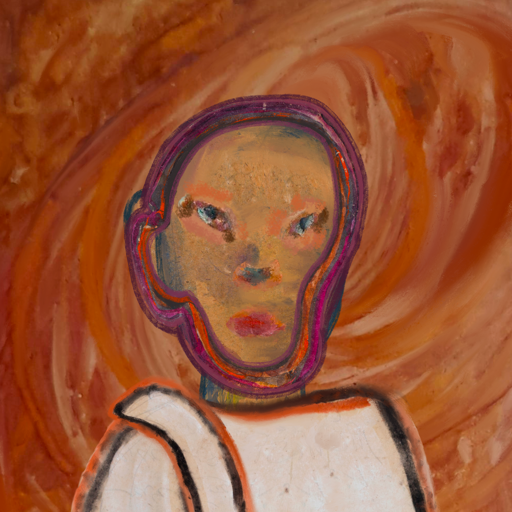
Background: Pious_Lady, Head And Neck Front: In_The_Sun, Face Front: Boggyland, Bust: Roy_Bahadur, Hair Front: Hypocrite, Head Accessory: Blank, Second Necklace: Blank, Necklace: Blank, Baby: Blank